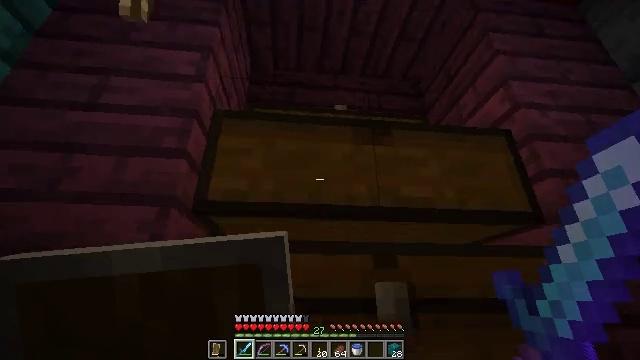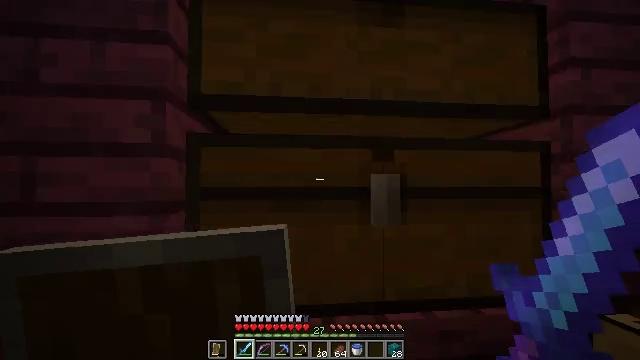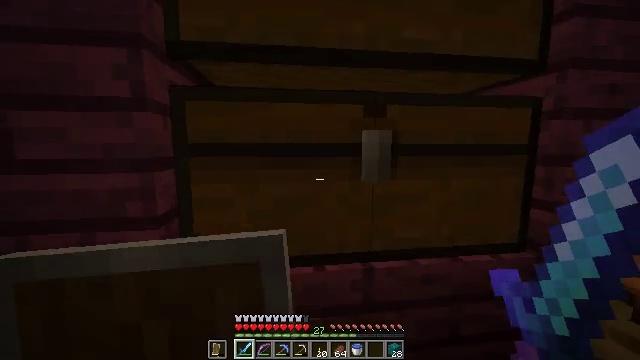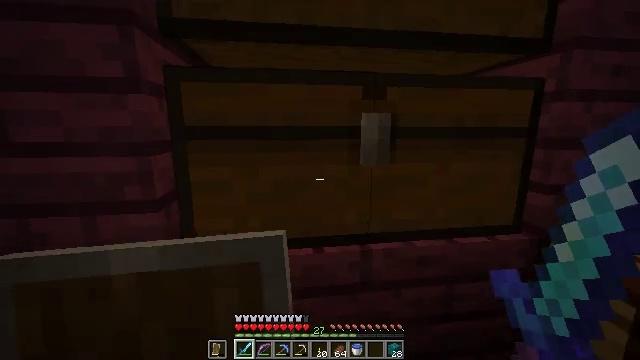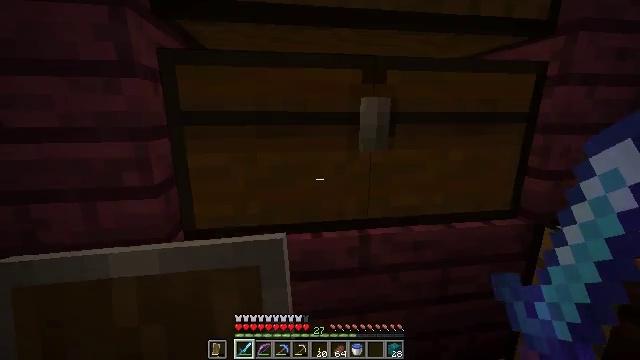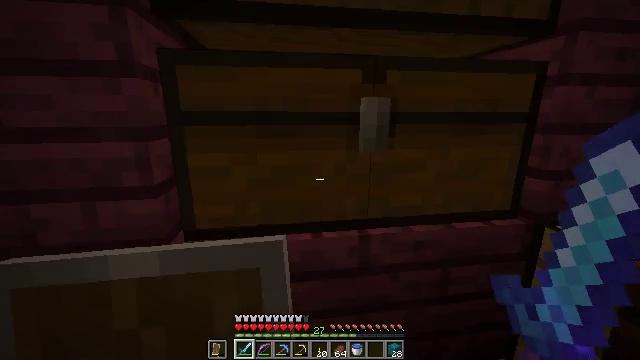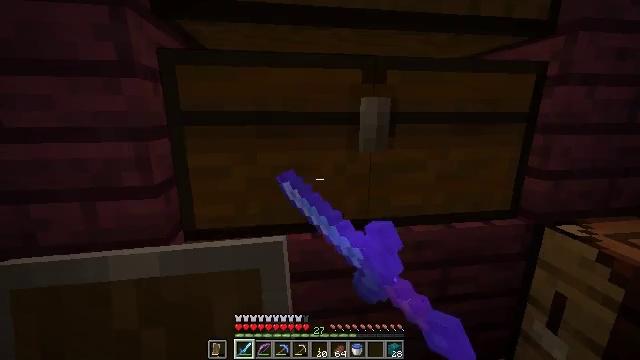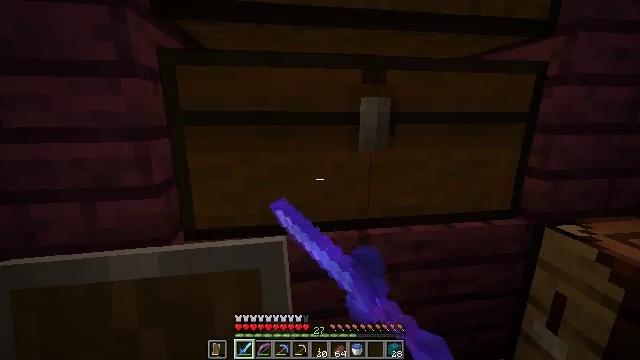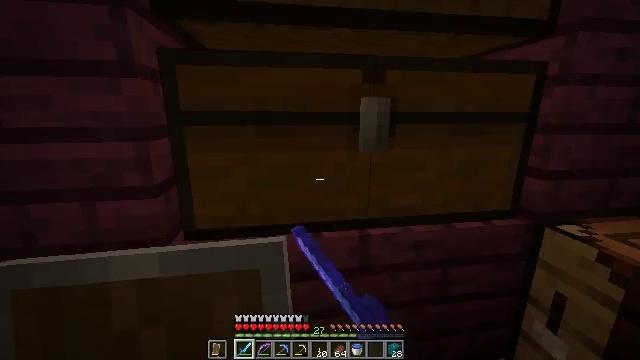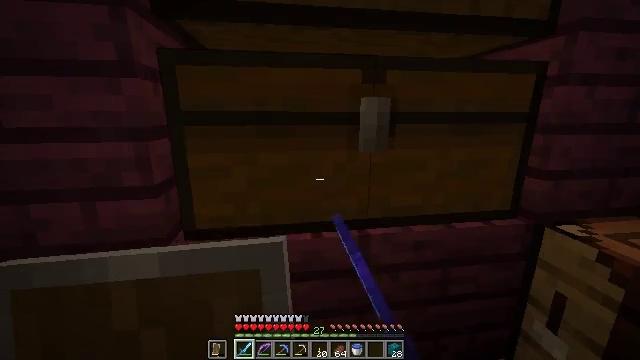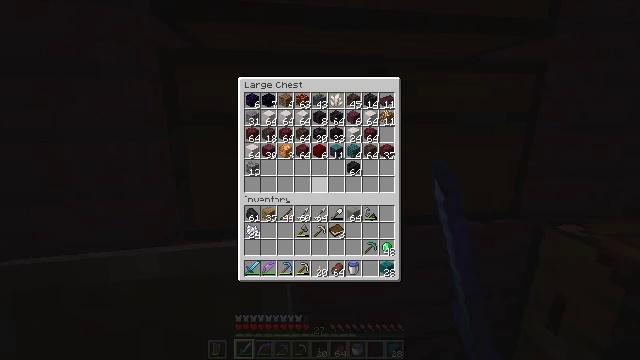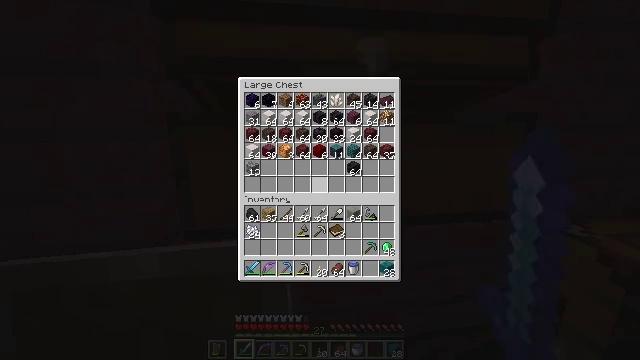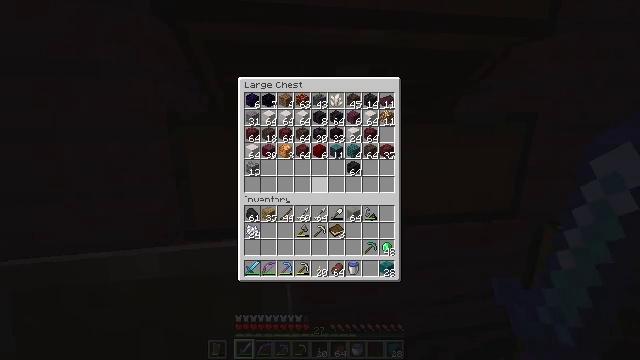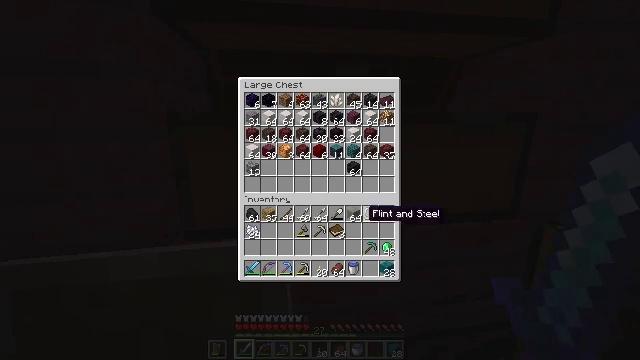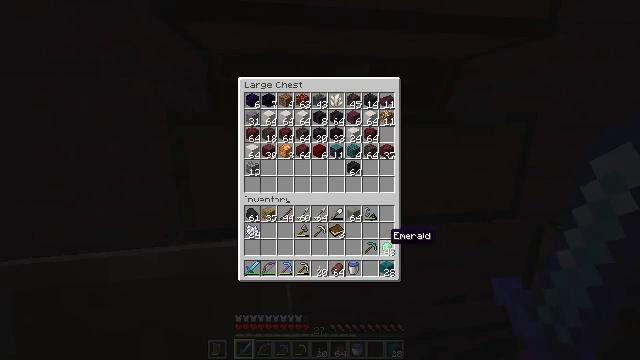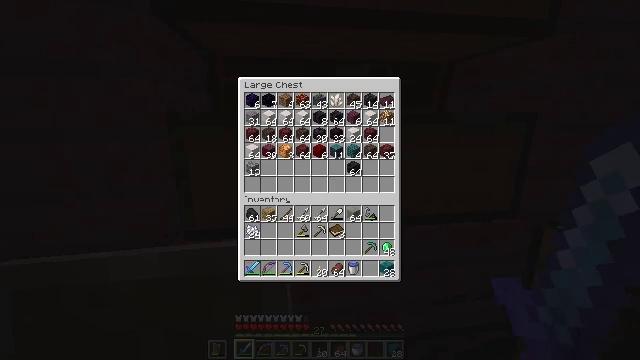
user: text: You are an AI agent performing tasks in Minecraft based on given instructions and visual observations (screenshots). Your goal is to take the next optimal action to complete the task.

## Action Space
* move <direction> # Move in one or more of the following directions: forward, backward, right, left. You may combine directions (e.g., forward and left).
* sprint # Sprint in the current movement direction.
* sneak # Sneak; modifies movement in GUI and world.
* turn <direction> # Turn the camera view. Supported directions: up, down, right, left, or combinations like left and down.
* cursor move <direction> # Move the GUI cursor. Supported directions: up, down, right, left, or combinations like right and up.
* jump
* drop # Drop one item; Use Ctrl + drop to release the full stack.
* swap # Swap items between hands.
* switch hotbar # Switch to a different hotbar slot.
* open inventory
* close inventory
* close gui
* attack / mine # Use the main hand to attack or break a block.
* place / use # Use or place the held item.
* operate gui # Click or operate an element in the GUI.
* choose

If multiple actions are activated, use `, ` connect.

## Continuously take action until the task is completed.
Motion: motion action
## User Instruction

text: Break fully grown nether wart.
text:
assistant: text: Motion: turn down
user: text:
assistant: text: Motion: turn right and down
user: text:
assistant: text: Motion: turn down
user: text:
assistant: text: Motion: turn down
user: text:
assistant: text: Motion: use / place
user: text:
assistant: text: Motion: use / place
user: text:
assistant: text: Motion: no_op
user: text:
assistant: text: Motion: no_op
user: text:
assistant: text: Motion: no_op
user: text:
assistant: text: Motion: open gui
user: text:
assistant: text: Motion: no_op
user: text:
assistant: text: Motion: no_op
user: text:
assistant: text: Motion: sneak, cursor move right and down
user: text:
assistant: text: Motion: sneak, cursor move right and down
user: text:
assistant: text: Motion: sneak, cursor move down
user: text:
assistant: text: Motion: sneak, cursor move down
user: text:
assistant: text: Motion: sneak
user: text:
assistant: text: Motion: sneak, operate gui
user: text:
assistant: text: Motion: sneak, operate gui
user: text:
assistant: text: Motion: sneak
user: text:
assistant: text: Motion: cursor move up
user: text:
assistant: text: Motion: close gui
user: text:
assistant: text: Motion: turn right and up
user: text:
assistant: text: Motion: turn right and up
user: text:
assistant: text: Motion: turn right and down
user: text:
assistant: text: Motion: turn right and down
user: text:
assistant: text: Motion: turn left
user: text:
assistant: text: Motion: move forward, turn up
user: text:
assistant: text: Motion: move forward, turn left and down
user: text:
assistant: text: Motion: move forward, turn left and down